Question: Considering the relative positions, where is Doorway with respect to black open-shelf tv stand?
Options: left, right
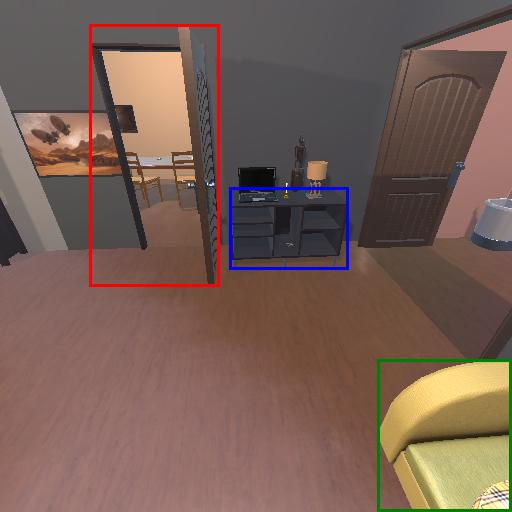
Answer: left